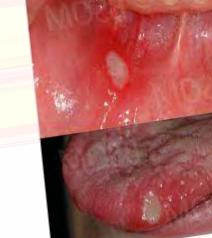
Condition: Mouth Ulcer